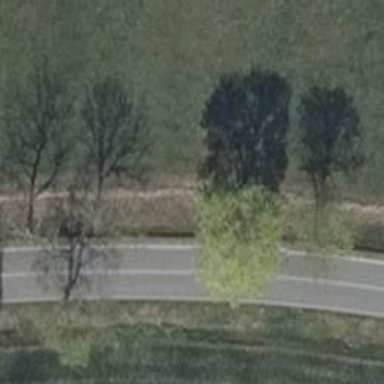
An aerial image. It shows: Row of deciduous broadleaved trees.